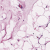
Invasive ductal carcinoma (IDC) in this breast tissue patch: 0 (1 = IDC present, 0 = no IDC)